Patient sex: F
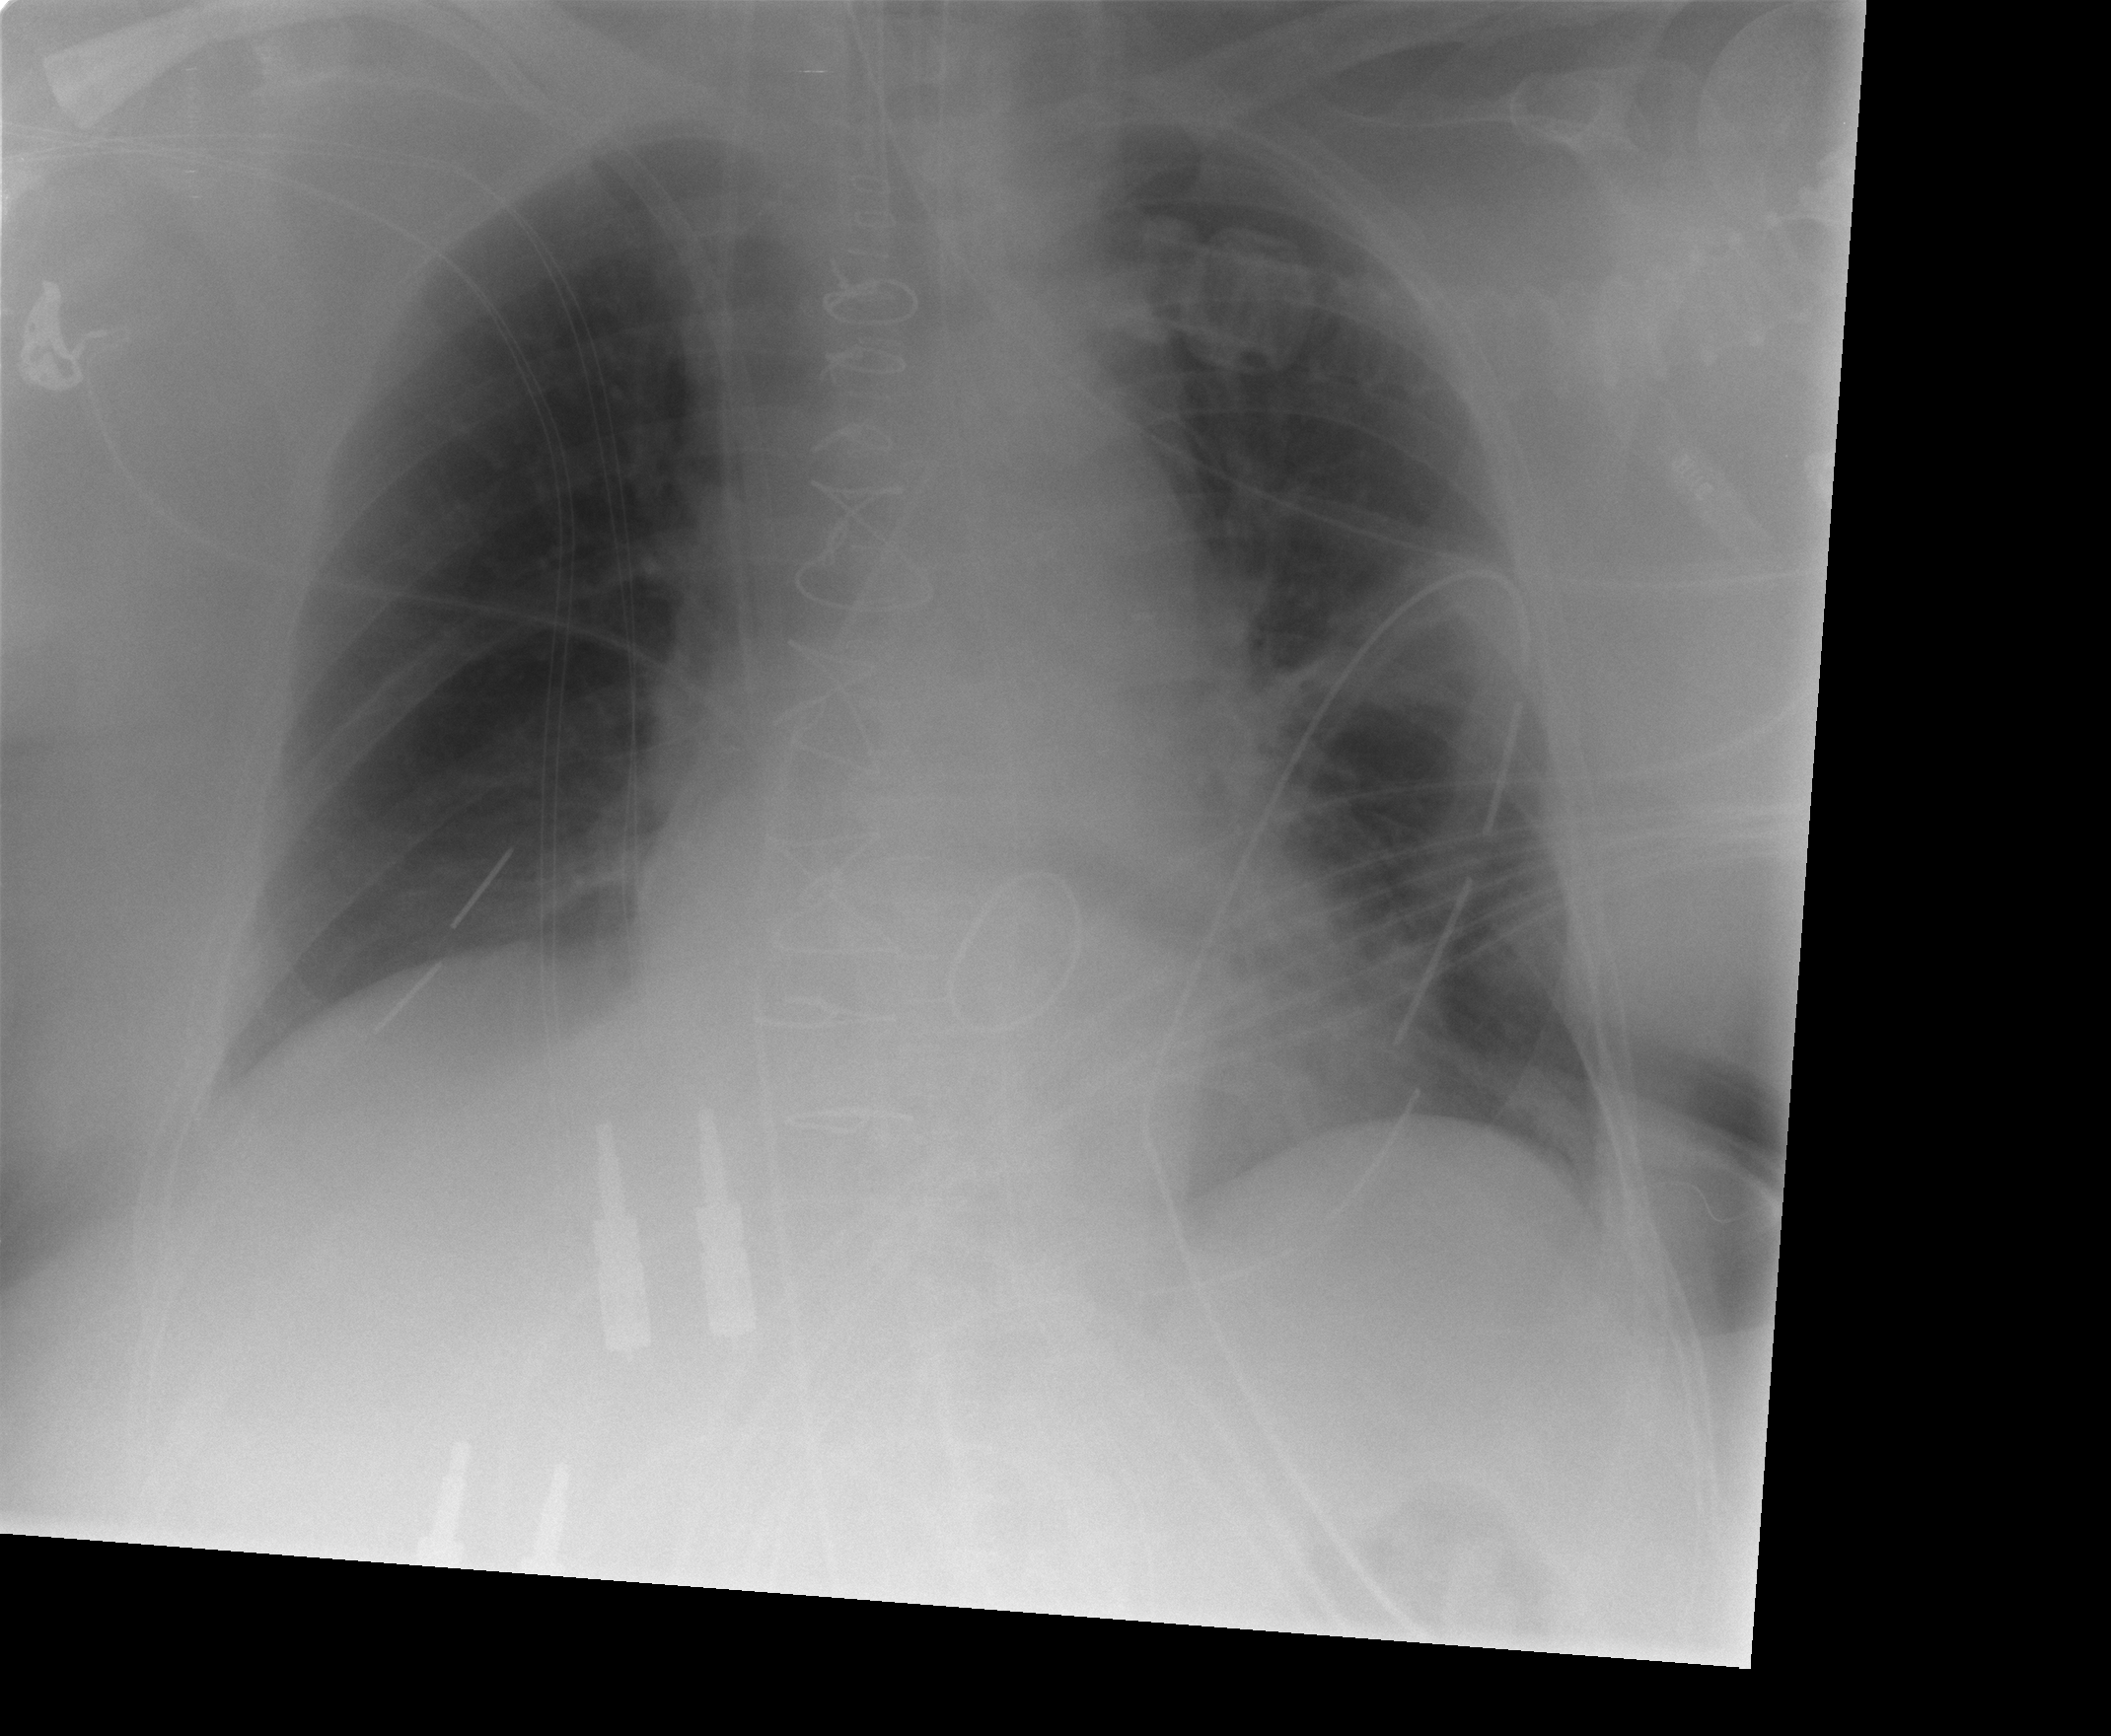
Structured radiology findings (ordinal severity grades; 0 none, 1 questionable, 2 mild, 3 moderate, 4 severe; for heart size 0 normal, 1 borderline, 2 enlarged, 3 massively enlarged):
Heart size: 1
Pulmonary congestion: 2
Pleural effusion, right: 0
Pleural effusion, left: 0
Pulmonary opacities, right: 0
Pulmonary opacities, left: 0
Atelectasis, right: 0
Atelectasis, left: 0